Aerial crown-view tile of a tropical tree (Barro Colorado Island, Panama), acquired 20250217:
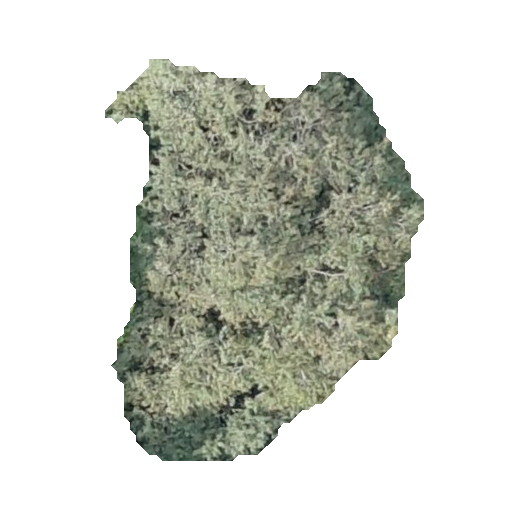
Species: Luehea seemannii
GBIF accepted scientific name: Luehea seemannii
Crown area: 134.398 m²